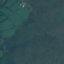
Land use / land cover: Pasture